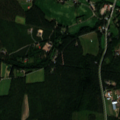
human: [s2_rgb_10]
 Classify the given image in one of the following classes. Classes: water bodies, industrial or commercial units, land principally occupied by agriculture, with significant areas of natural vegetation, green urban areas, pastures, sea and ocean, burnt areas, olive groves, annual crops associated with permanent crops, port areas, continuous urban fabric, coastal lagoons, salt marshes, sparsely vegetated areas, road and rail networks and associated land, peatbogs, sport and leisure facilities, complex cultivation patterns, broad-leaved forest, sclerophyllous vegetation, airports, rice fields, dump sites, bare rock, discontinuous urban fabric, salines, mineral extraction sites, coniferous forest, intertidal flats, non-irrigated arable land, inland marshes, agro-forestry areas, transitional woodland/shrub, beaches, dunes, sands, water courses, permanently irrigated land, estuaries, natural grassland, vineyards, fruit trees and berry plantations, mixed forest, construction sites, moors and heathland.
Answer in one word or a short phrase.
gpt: discontinuous urban fabric, non-irrigated arable land, coniferous forest